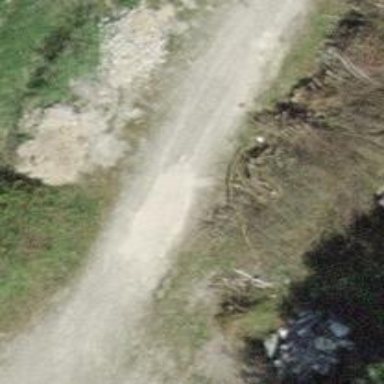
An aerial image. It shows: Gravel track with grade2 surface and embankment.